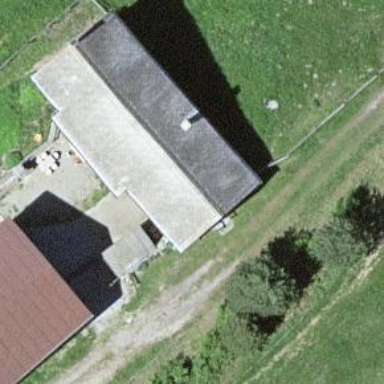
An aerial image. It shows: Simple house.